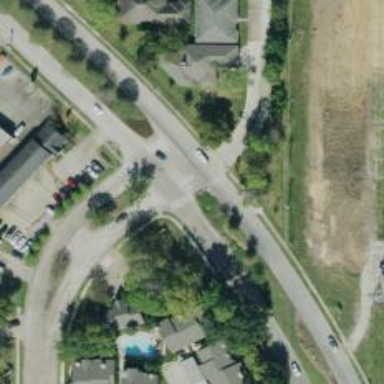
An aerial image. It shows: Uncontrolled road crossing.